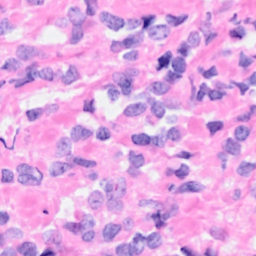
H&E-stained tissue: Breast